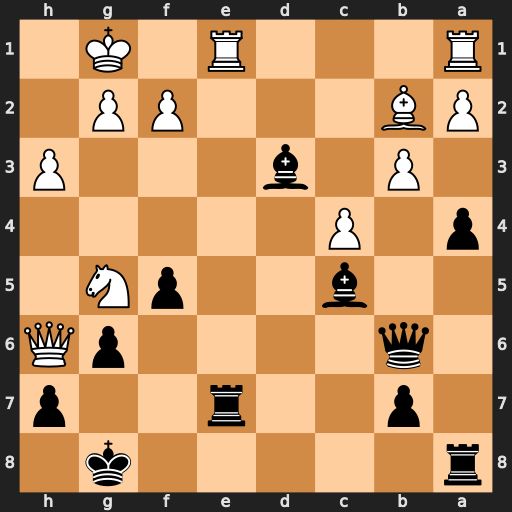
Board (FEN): r5k1/1p2r2p/1q4pQ/2b2pN1/p1P5/1P1b3P/PB3PP1/R3R1K1
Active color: b
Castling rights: -
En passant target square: -
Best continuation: Bxf2+ Kh1 Bxe1